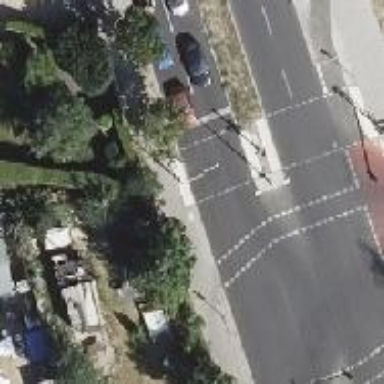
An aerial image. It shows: Crossing with traffic signals and pedestrian island.